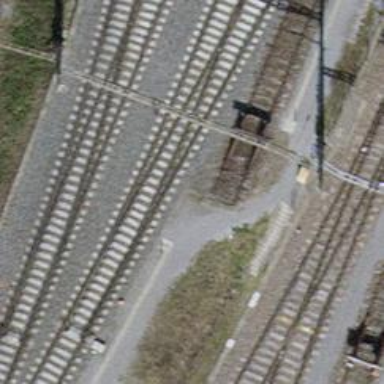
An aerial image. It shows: Yard with single rail track. The railway track is electrified with contact line for service purposes.